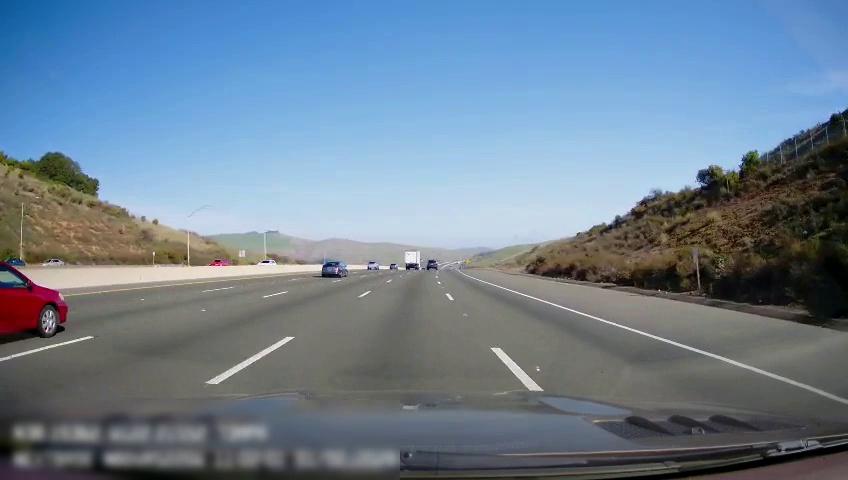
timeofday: Day
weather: Sunny
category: Drivable Space
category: Vehicles | Car
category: Vehicles | Car
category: Vehicles | Car
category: Vehicles | Car
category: Vehicles | Truck
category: Vehicles | SUV
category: Vehicles | Car
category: Vehicles | Car
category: Vehicles | Car
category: Lanes | Alternate Lane
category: Lanes | Alternate Lane
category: Lanes | Alternate Lane
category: Lanes | Current Lane
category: Lanes | Current Lane
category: Lanes | Alternate Lane